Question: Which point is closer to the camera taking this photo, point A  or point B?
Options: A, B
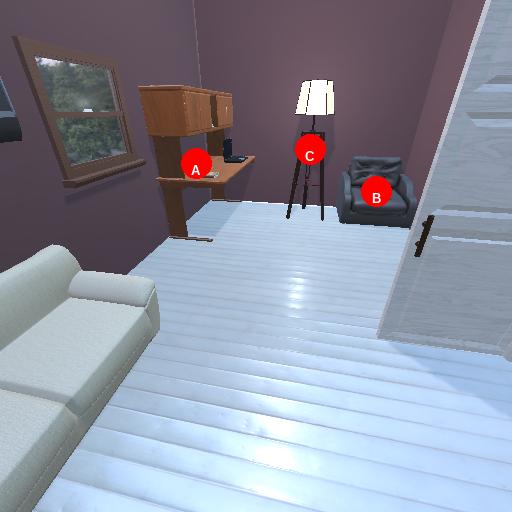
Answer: A